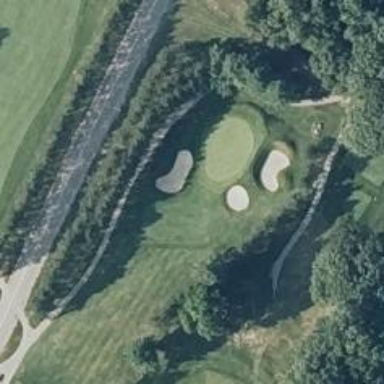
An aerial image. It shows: Well-maintained mown grass fairway on golf course.